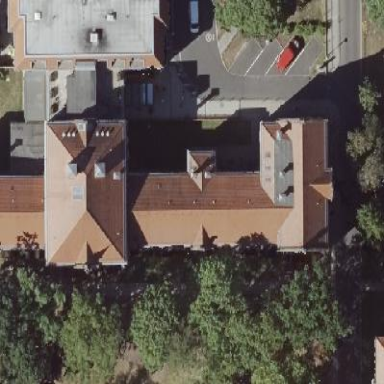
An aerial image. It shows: Hospital with hipped roof oriented along the building.